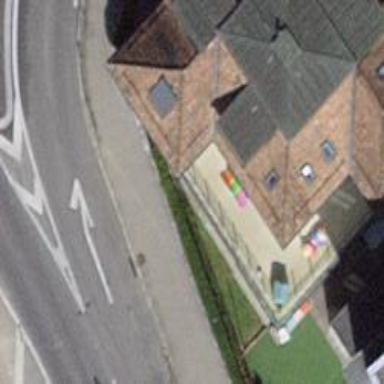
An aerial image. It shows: Kindergarten.